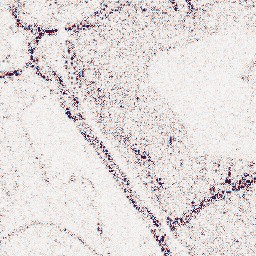
Category: wavelet
Decomposition family: wavelet_reverse_biorthogonal
Decomposition parameters: wavelet: rbio3.5
level: 1
Upsampling method: quintic
Upsampling parameters: scale: 4
Upsampling scale: 4